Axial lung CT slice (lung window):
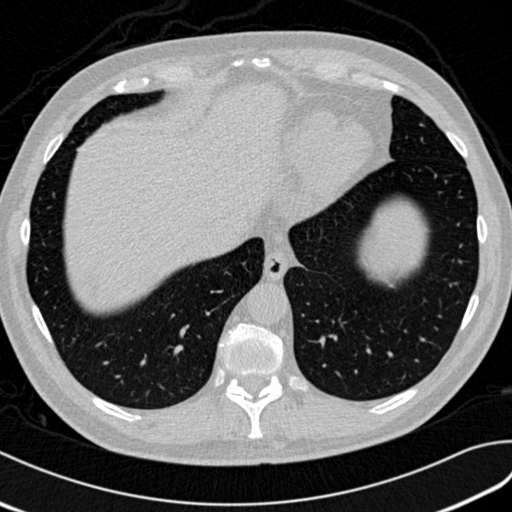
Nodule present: no